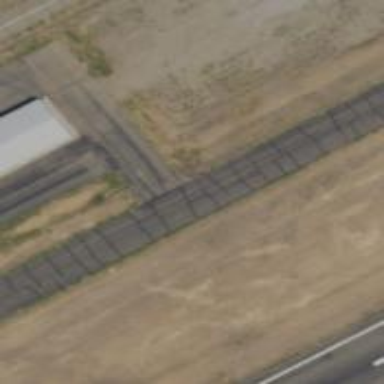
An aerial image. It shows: View of taxiway at the airport.